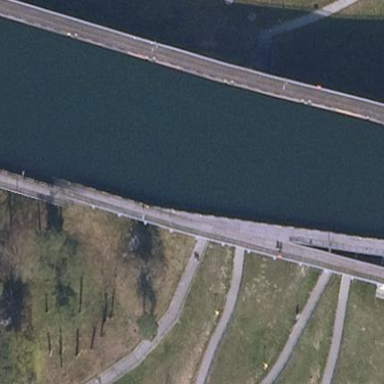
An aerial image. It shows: Aqueduct bridge over river.